Question: Count the number of objects in the diagram.
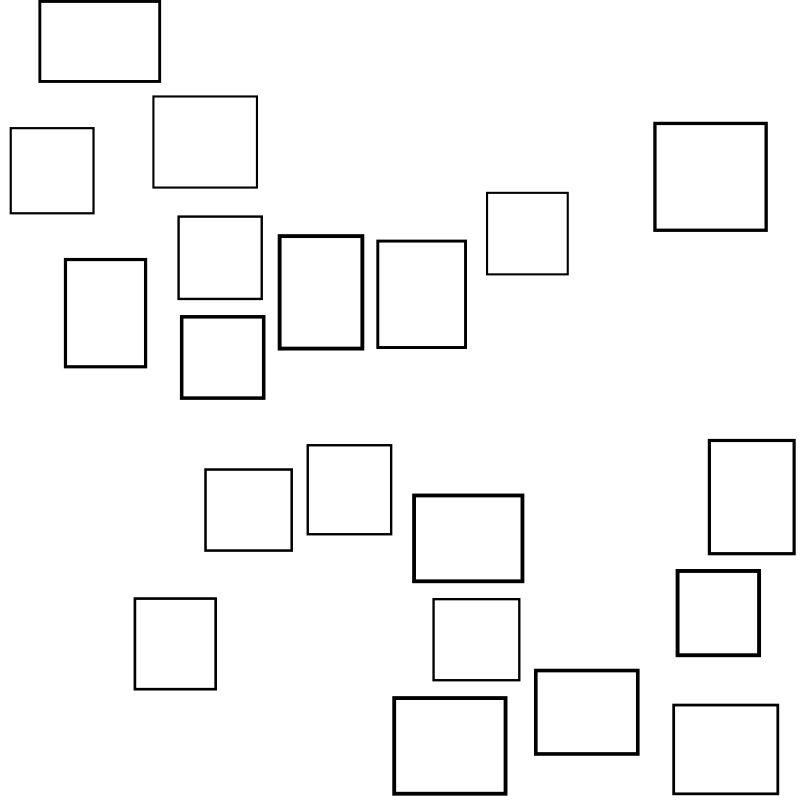
Answer: 20